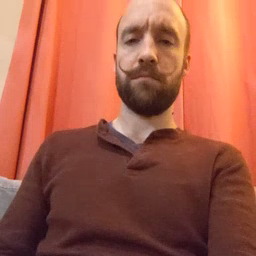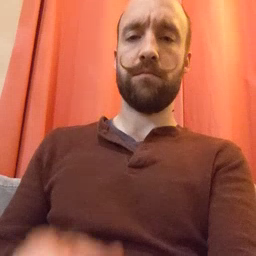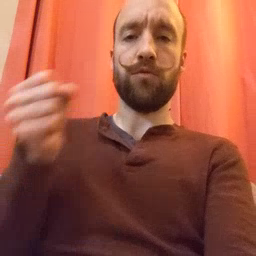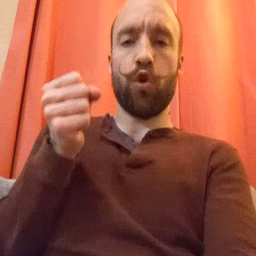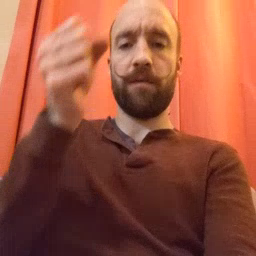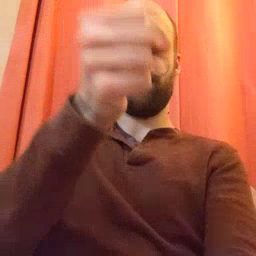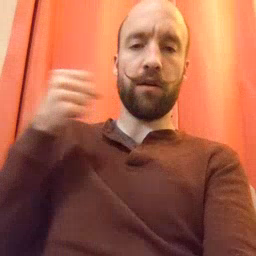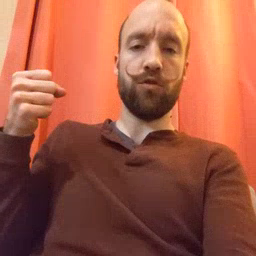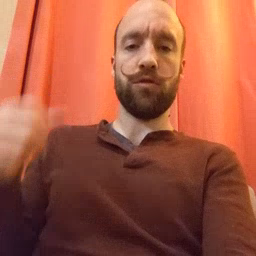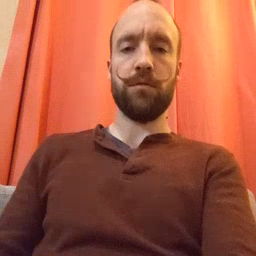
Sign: refrigerator